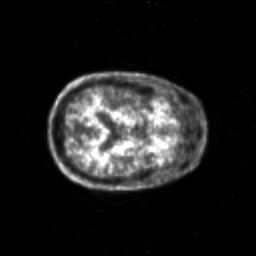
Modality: PET
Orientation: axial
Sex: male
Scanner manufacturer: siemens